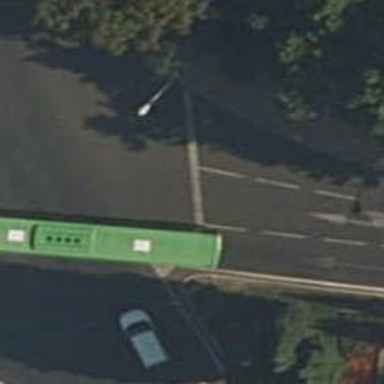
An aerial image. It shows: Road with traffic signals.